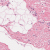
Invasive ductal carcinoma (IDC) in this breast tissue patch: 0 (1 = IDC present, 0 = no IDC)